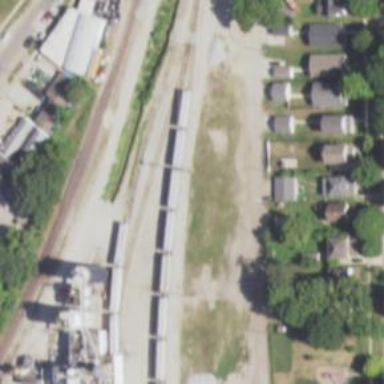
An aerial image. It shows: Railway siding with rails.